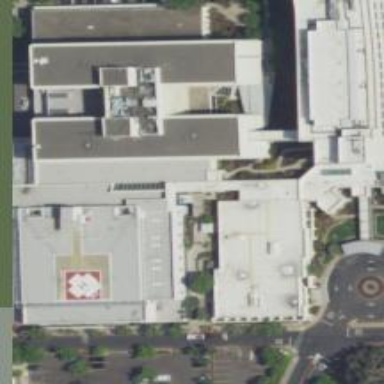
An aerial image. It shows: Hospital providing healthcare services.